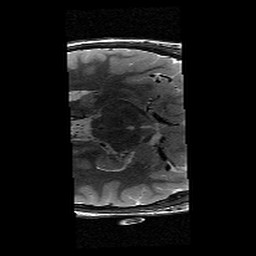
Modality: T2w
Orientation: axial
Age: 11
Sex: female
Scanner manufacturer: siemens
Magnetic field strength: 3 T
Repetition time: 9.23 s
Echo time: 0.067 s